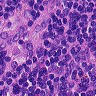
Metastatic tissue present: no